Interaction volume radius: 5 \u00c5
Interaction volume height: 20 \u00c5
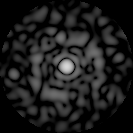
Disorder parameter: 0.8426